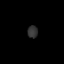
Tissue: lung
Cell type: Endothelial cells
Senescence score: 0.6765
Nuclear area (px): 125
Mean DAPI intensity: 49.672